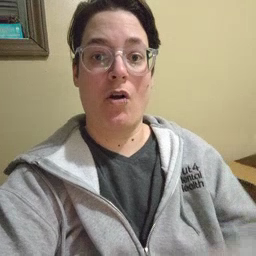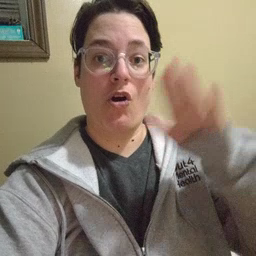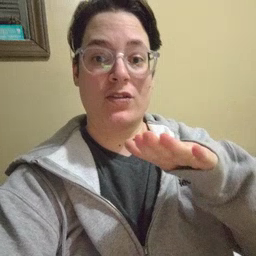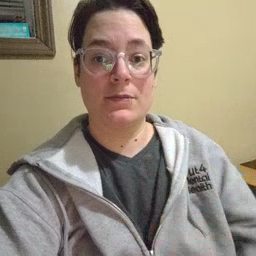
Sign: on